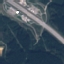
Land use / land cover class: Highway